Question: Here is a screenshot of what I did till now:

So what I am trying to do is when you select "pick a name" Textfield I need a Picker to show up, with the input @"Jack".
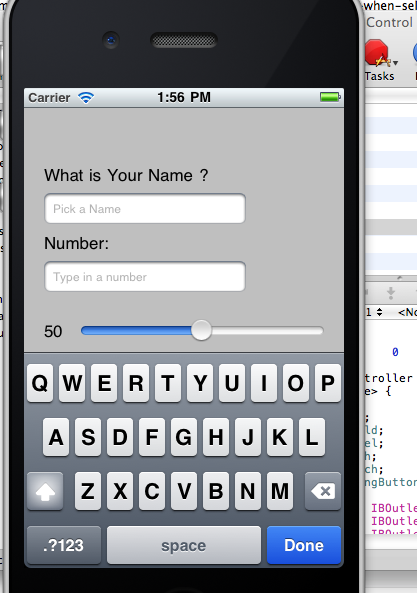
Answer: it will work for you .. i have edited it .and for that you have to set delegate for textfield. and create a UIPIckrView in NIb file.
'''
- (BOOL) textFieldShouldBeginEditing:(UITextView *)textView
{
pickrView.frame = CGRectMake(0, 500, pickrView.frame.size.width, pickrView.frame.size.height);
[UIView beginAnimations:nil context:NULL];
[UIView setAnimationDuration:.50];
[UIView setAnimationDelegate:self];
pickrView.frame = CGRectMake(0, 200, pickrView.frame.size.width, pickrView.frame.size.height);
[self.view addSubview:pickrView];
[UIView commitAnimations];
return NO;
}
'''